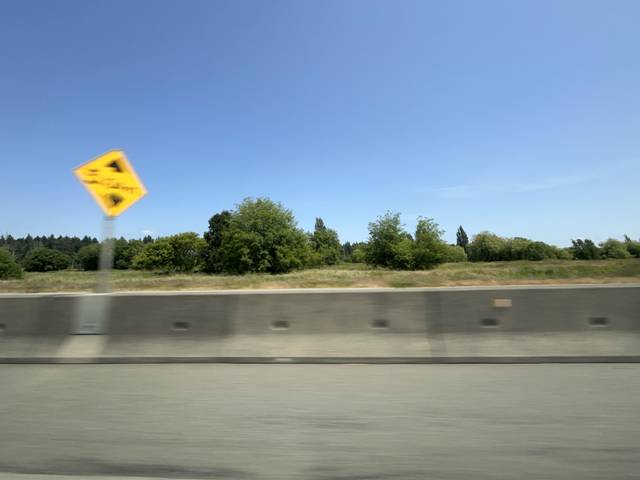
Region: Canada
Coordinates: 49.099, -122.898